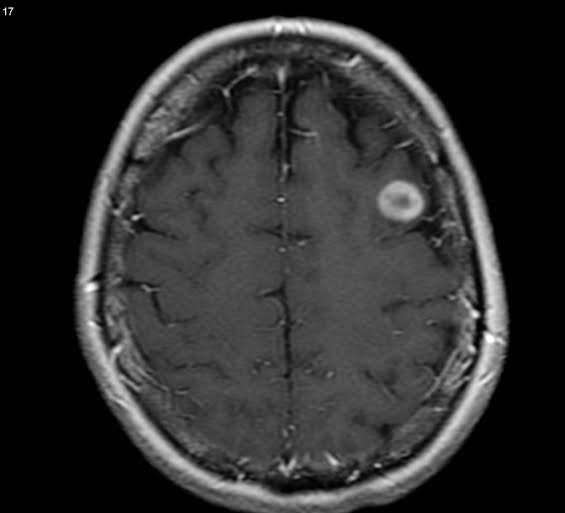
Label: glioma